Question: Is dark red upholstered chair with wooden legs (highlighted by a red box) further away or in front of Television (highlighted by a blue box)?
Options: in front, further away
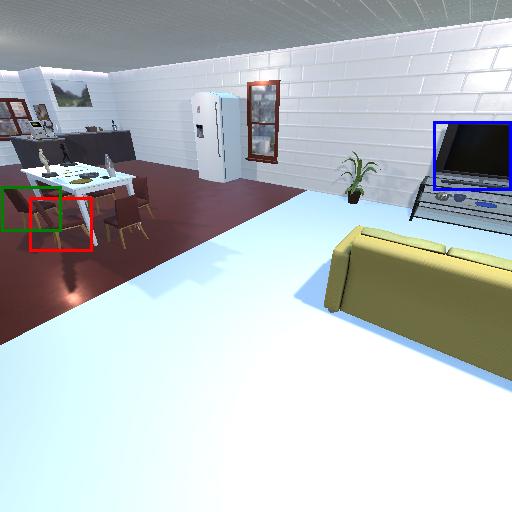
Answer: in front